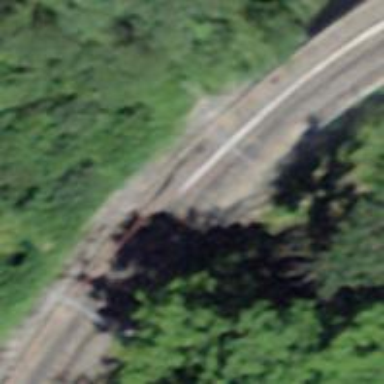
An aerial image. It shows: Narrow-gauge railway with electrified rails.